Field crop: tomato
Growth stage: 1
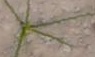
Species: cyperus